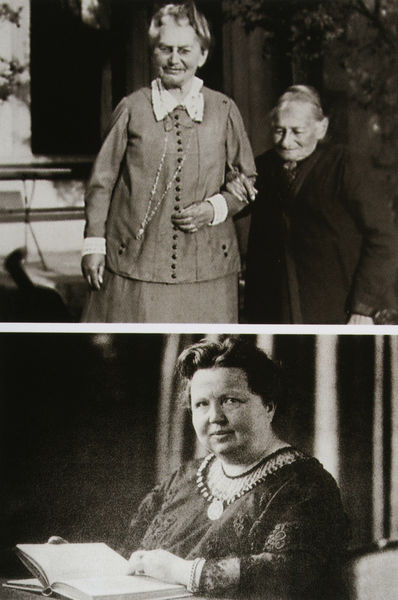
Titel: oben: Clara Arnheim und ihre Stiefschwester
unten: Henni Lehmann
Standort: Hiddensee
Institution: Hiddenseer Heimatmuseum
Schlagwörter: baum, mann, weiß, frauen, fenster, frau, grau, kleid, pfeiler, schwarz, alte, bluse, kragen, portrait, porträt, haare, kostüm, mantel, mutter, tochter, fotos, zwei, kette, knöpfe, knopfleiste, ring, foto, photographie, buch, photo, armband, armreif, greisin, freisin